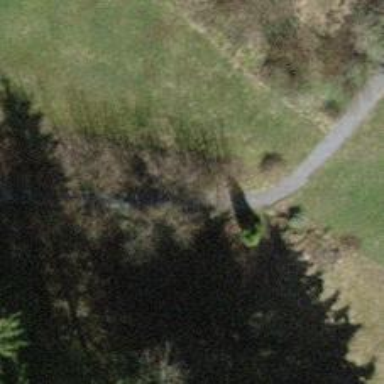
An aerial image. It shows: Bridleway.